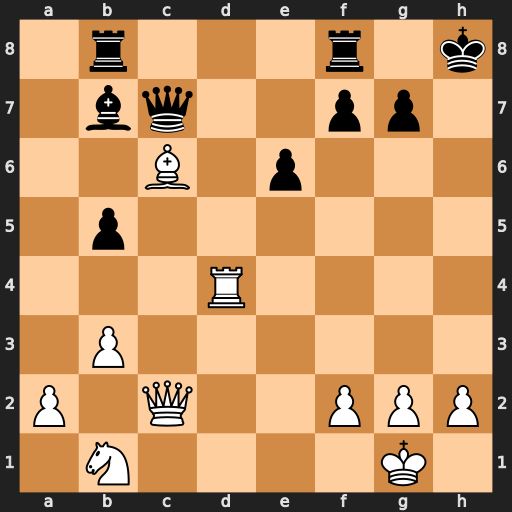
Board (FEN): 1r3r1k/1bq2pp1/2B1p3/1p6/3R4/1P6/P1Q2PPP/1N4K1
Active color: w
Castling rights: -
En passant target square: -
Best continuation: Rh4+ Kg8 Qh7#